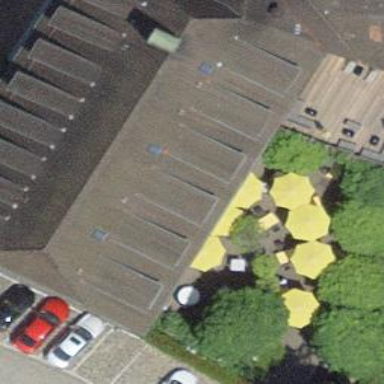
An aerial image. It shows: Restaurant.